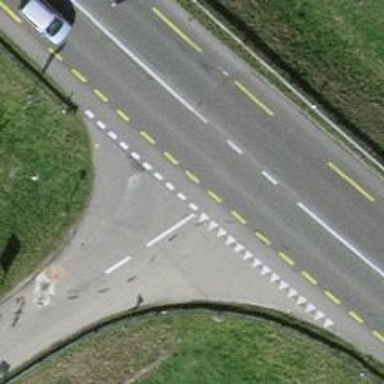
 featuring lane for cyclists on both sides."